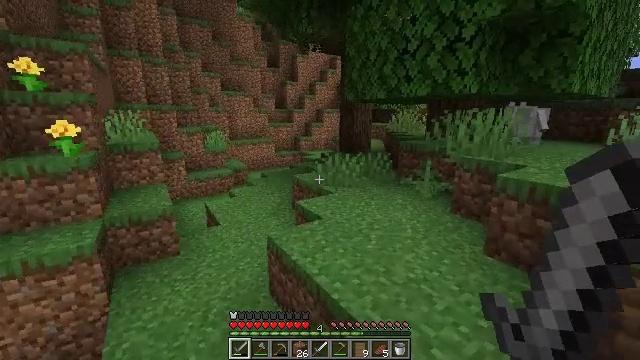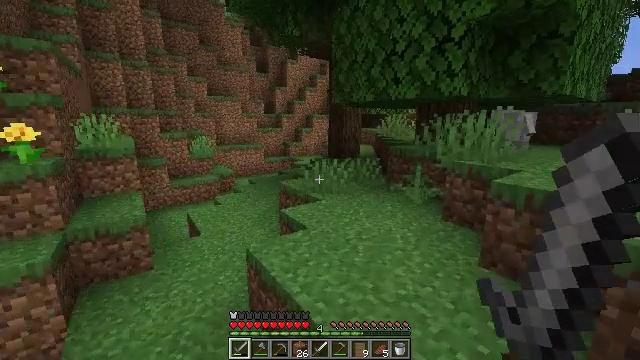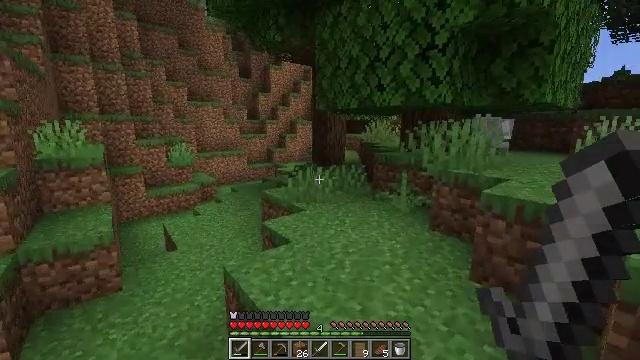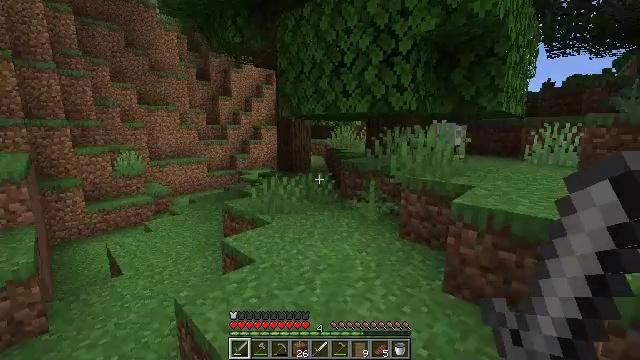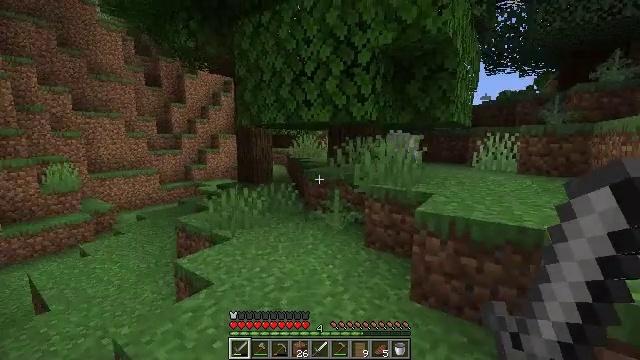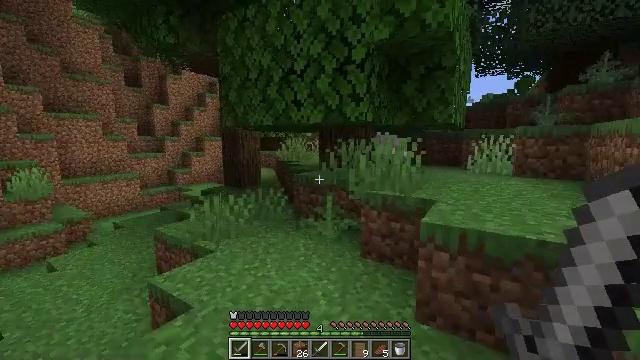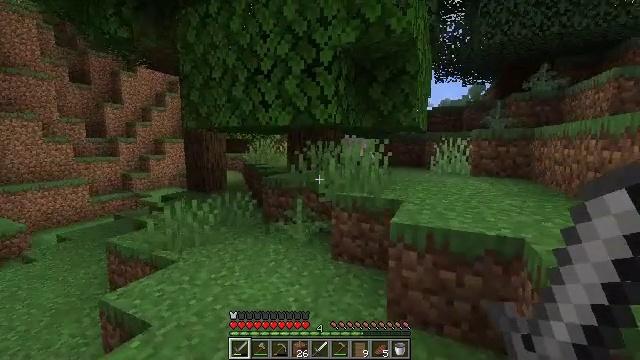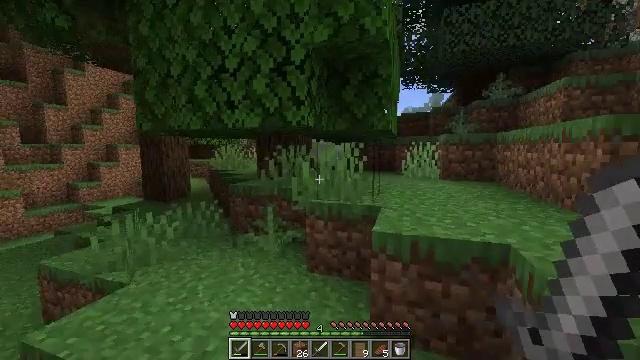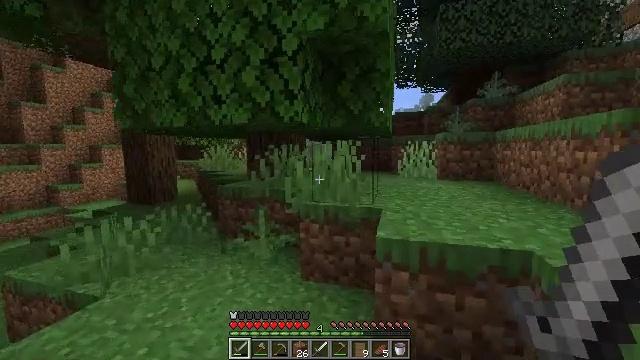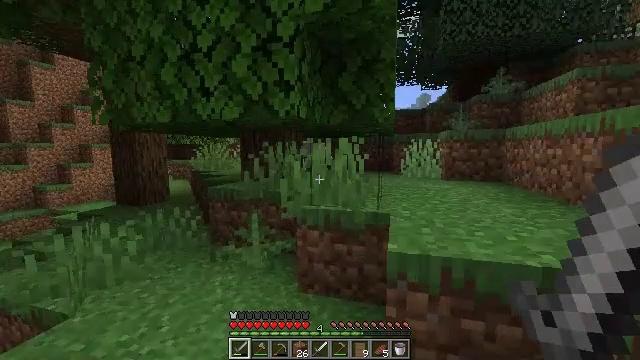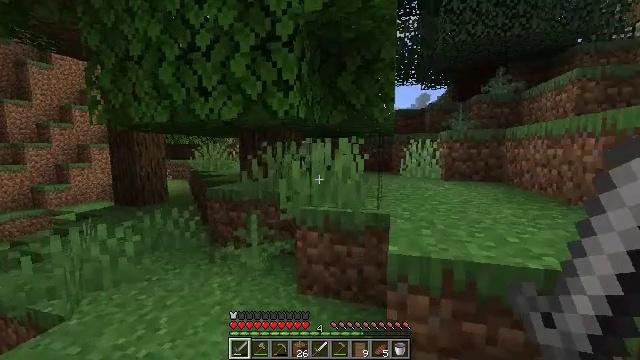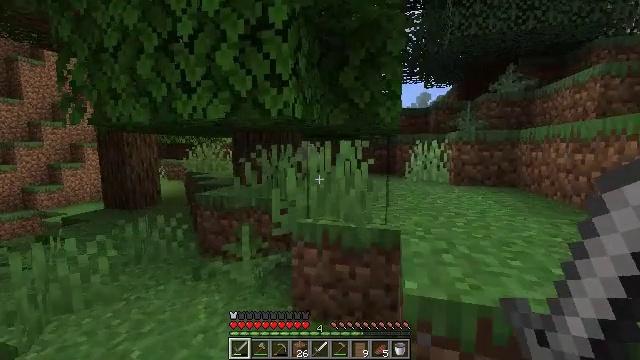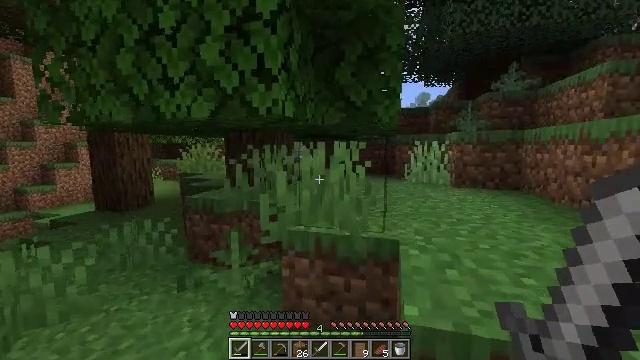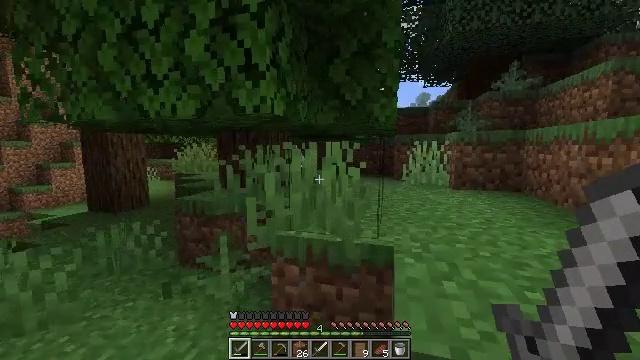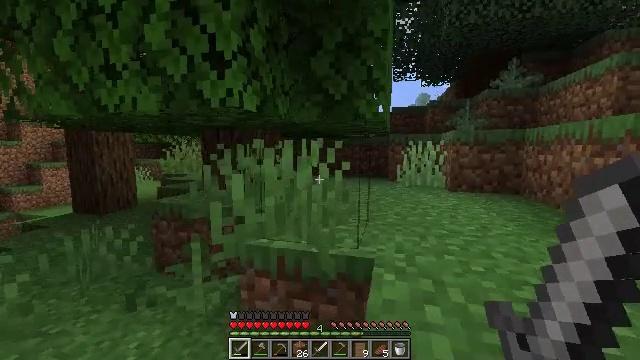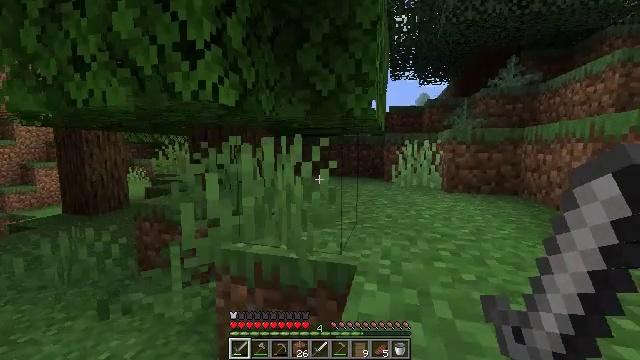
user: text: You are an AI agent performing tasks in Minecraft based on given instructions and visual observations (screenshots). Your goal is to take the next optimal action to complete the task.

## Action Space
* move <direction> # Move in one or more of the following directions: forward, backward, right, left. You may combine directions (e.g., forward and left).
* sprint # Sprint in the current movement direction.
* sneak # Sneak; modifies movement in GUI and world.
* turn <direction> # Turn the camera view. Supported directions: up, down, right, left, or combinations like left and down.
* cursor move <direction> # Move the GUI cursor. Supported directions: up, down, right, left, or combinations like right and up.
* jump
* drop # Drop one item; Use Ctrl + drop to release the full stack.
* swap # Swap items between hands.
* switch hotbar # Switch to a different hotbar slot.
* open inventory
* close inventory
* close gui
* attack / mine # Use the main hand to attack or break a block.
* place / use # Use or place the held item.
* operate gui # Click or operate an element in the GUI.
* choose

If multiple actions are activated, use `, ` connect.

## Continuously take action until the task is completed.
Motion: motion action
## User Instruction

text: Mine the rose bush in the garden.
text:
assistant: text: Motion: move forward, turn right and up
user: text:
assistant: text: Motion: move forward, turn right and up
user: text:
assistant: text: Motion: move forward, turn right and up
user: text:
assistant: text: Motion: move forward, turn right and up
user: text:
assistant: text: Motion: move forward, turn right
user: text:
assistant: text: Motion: move forward, turn right
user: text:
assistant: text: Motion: move forward, turn right and up
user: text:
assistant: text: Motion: move forward, turn right
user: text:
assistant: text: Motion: move forward
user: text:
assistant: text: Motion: move forward
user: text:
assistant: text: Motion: move forward
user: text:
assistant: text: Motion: move forward and move right
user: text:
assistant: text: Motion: move forward and move right
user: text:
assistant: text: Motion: move forward and move right
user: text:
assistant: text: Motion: move forward and move right
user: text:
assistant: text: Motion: move forward and move right, jump
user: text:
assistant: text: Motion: move forward and move right, jump
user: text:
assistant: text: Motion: move forward and move right, jump
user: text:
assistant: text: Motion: move forward and move right, jump
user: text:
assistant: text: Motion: move forward and move right, jump
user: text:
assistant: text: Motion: move forward and move right, jump
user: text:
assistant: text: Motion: move forward and move right
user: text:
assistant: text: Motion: move forward and move right, turn left
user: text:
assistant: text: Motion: move forward and move right
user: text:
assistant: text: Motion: move forward and move right
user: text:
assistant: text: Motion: move forward and move right
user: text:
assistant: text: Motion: move forward and move right
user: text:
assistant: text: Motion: move forward and move right
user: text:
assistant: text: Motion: move forward and move right
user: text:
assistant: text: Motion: move forward and move right